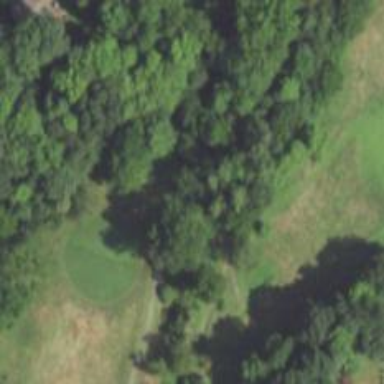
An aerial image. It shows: Bridge over golf cart path.